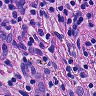
Metastatic tissue present: yes